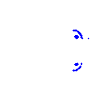
Particle: kaon